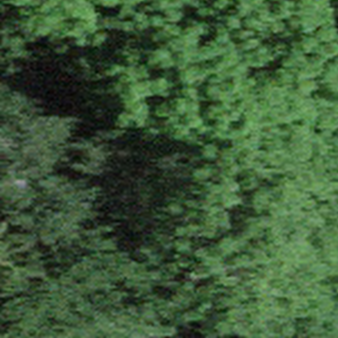
Label: other